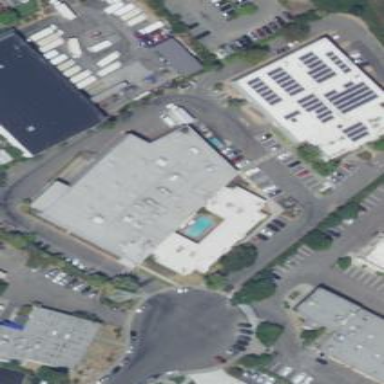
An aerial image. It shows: Warehouse building.